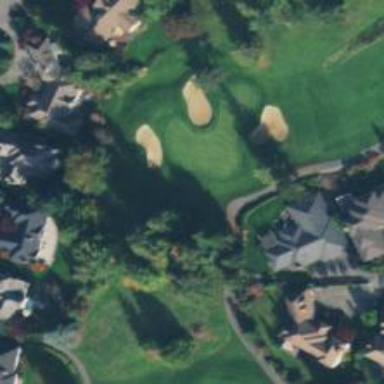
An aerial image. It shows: Golf hole for the sport of golf.